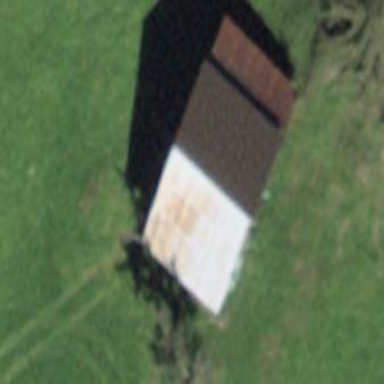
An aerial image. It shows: Rural barn.